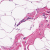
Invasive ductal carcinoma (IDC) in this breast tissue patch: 0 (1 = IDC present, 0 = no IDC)